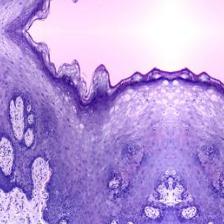
Diagnosis: Normal